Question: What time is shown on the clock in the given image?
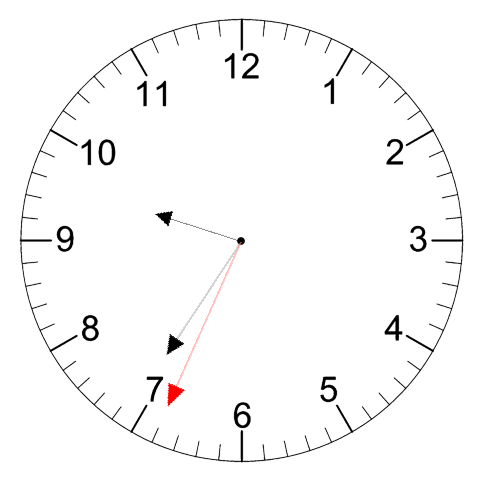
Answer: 09:35:34